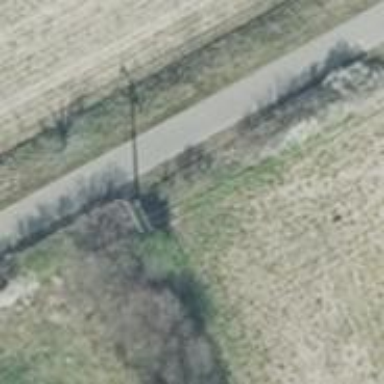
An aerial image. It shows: Power pole.